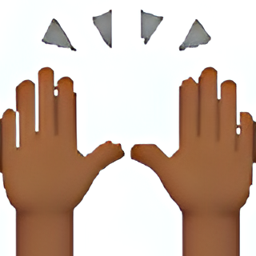
Name: person raising both hands in celebration
Emoji: 🙌🏾
Group: People & Body
Sub-group: hands